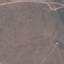
Land use / land cover: HerbaceousVegetation